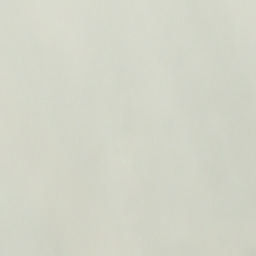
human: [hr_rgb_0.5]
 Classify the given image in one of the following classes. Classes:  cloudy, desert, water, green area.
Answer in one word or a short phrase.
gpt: cloudy